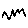
Label: zigzag